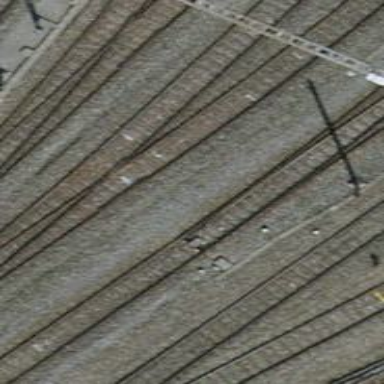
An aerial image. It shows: Railway switch.